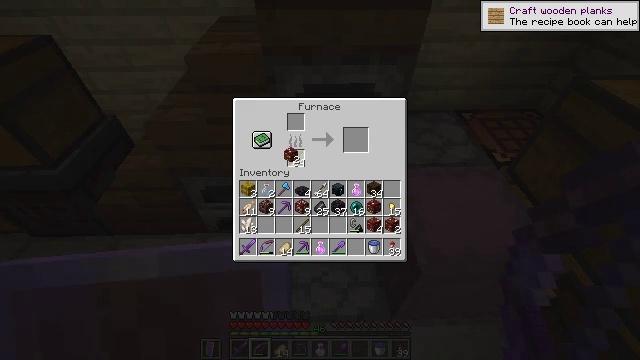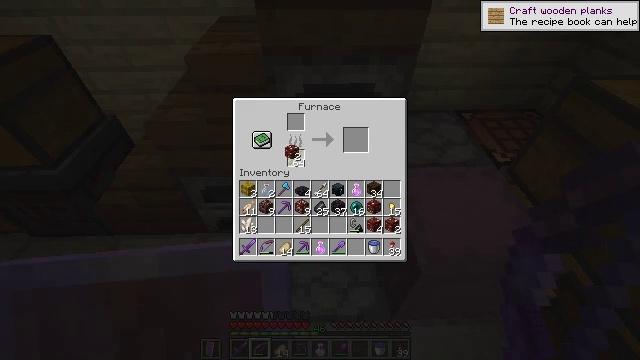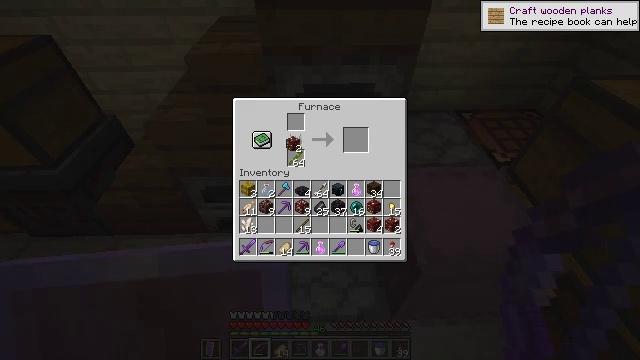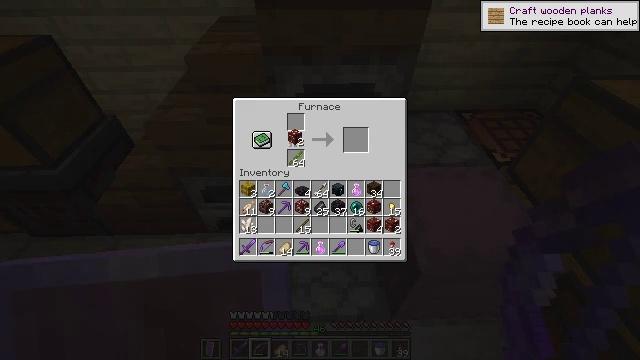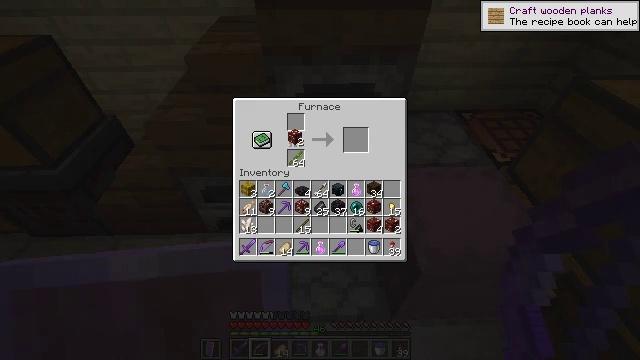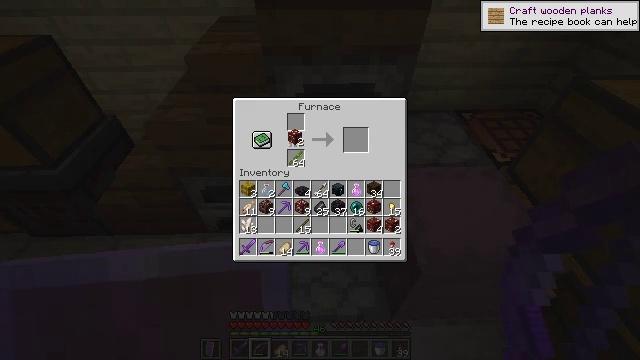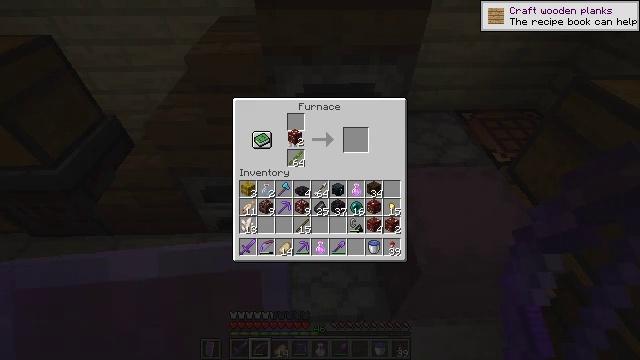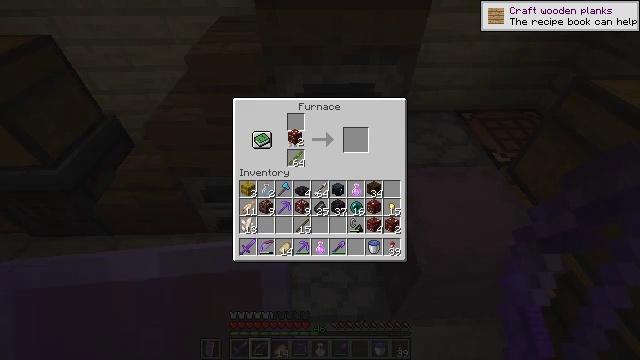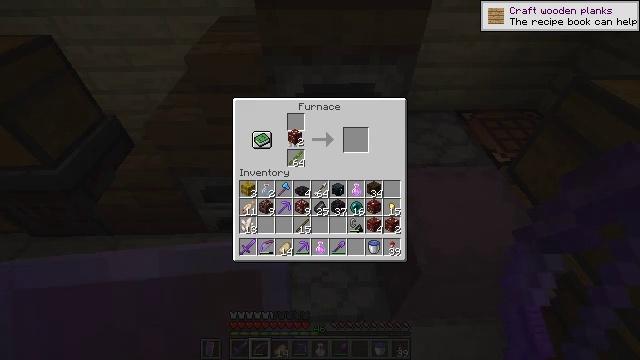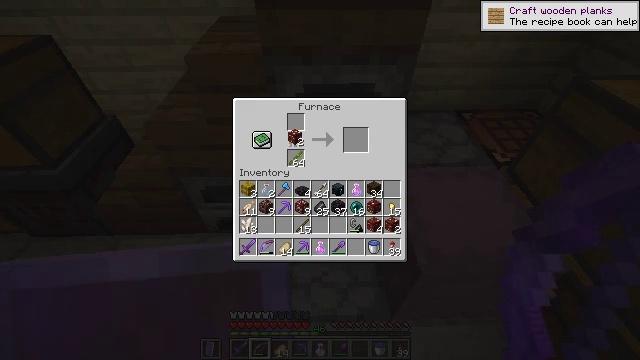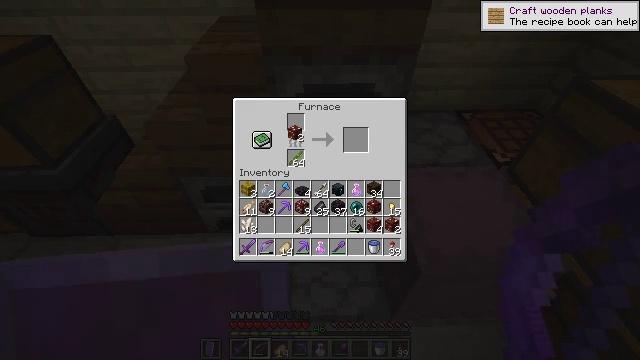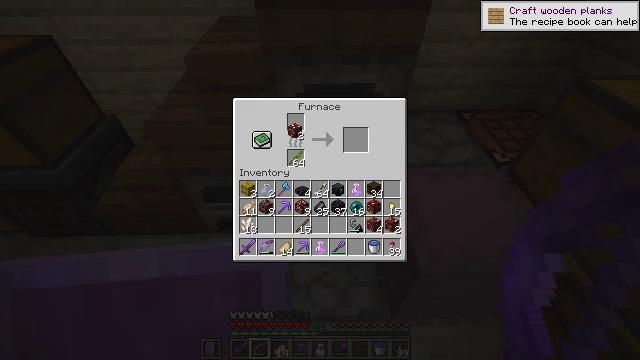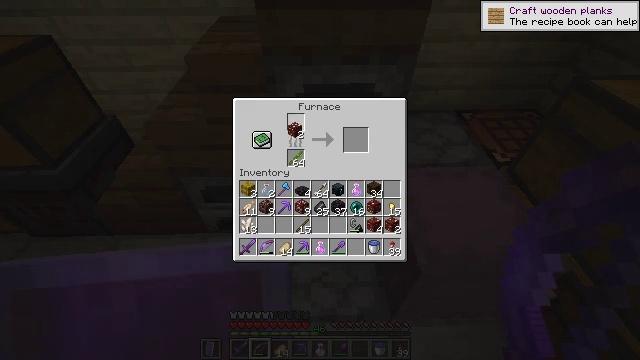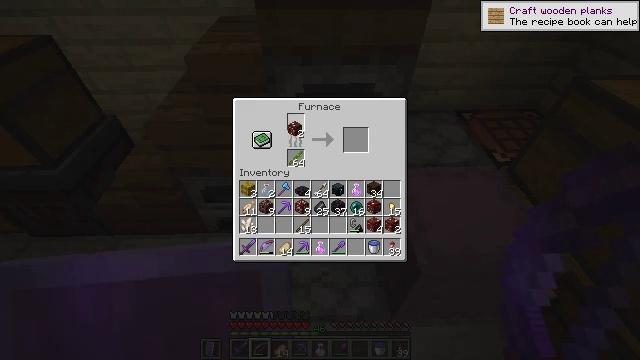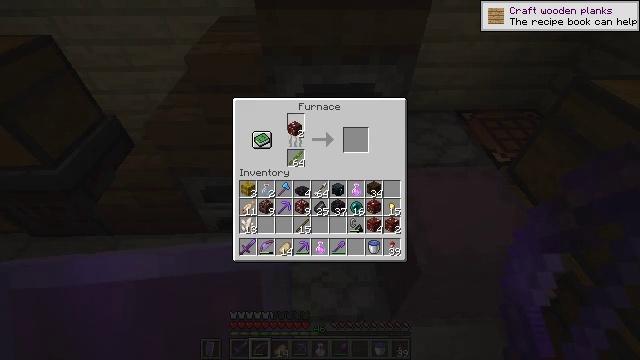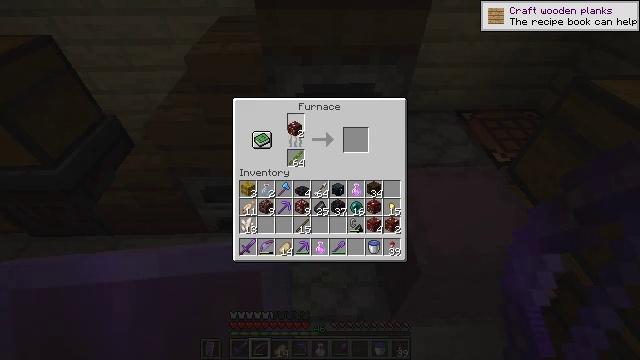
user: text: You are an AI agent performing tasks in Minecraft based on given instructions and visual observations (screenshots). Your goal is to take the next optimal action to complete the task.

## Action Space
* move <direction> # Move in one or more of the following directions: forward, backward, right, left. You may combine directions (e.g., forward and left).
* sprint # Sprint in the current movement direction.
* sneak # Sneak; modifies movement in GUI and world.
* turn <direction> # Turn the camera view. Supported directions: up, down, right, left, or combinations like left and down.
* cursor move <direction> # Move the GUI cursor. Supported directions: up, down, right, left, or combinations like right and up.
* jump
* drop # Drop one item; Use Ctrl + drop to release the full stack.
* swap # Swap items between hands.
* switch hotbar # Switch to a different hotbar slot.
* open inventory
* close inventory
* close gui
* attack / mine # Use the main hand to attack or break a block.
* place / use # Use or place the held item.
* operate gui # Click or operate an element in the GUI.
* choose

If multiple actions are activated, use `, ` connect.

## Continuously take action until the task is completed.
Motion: motion action
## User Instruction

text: craft item air
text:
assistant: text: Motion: no_op
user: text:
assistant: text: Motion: turn up
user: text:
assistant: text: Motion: turn up
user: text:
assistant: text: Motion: no_op
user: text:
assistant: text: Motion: no_op
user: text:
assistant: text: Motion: no_op
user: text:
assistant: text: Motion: no_op
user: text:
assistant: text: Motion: no_op
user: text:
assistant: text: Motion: no_op
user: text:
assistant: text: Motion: no_op
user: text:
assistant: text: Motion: no_op
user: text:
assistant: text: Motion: no_op
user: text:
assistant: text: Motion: no_op
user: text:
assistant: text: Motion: attack / mine
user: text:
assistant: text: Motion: attack / mine
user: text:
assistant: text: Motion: attack / mine
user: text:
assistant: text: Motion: no_op
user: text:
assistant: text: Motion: no_op
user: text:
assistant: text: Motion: no_op
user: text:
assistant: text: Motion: no_op
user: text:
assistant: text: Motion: no_op
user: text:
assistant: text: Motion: no_op
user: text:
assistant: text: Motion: no_op
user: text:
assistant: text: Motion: no_op
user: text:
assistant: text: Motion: no_op
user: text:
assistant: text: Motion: no_op
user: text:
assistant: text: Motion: no_op
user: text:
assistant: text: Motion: no_op
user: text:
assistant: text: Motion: no_op
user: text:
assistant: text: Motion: turn left and down